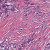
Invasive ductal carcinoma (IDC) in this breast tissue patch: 1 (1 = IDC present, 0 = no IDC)